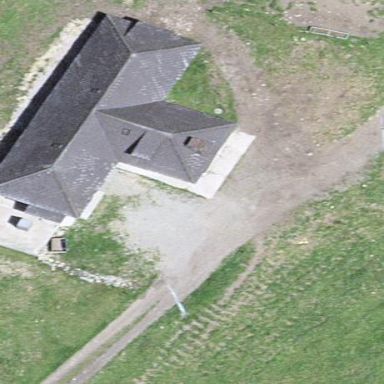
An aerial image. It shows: Cabin is depicted in the image.